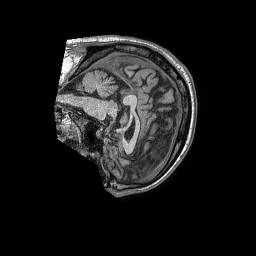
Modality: T1w
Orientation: sagittal
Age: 53
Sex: male
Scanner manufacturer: philips
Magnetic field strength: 1.5 T
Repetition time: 0.007649 s
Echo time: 0.003547 s